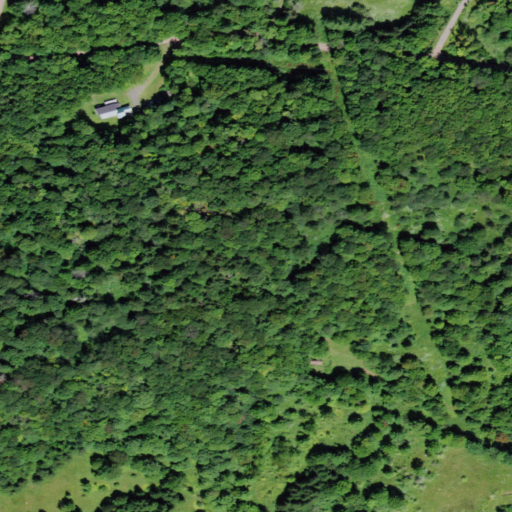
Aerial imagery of mountain in New York named Calhoun Hill containing deciduous forest, open development, and mixed forest